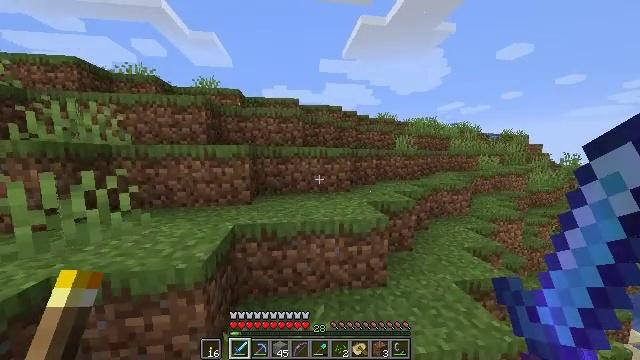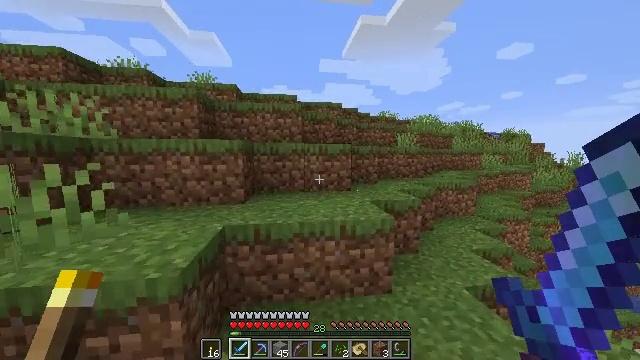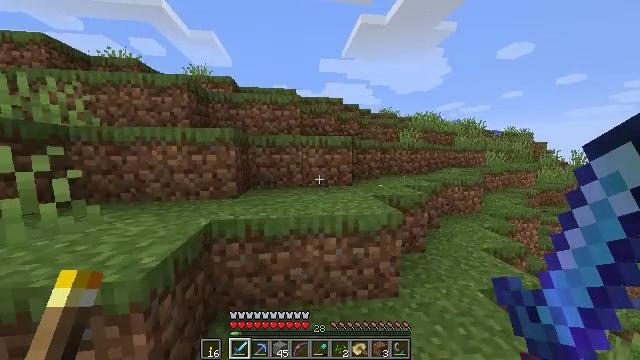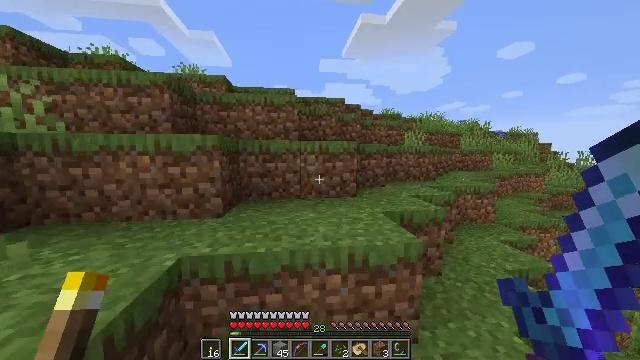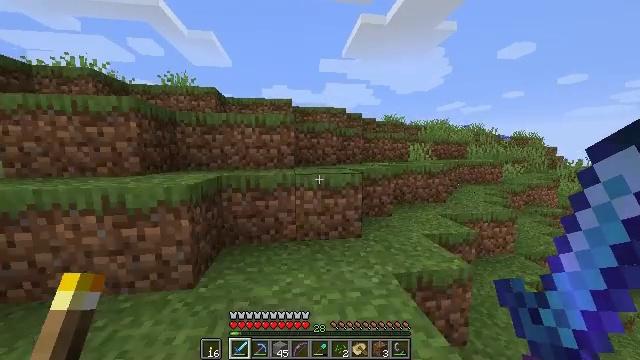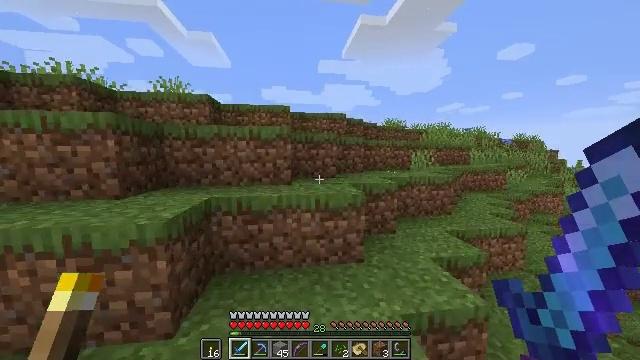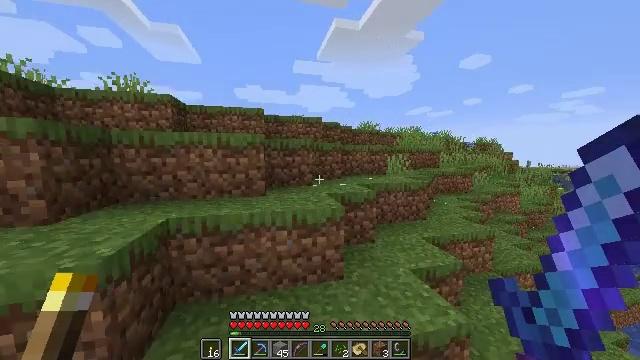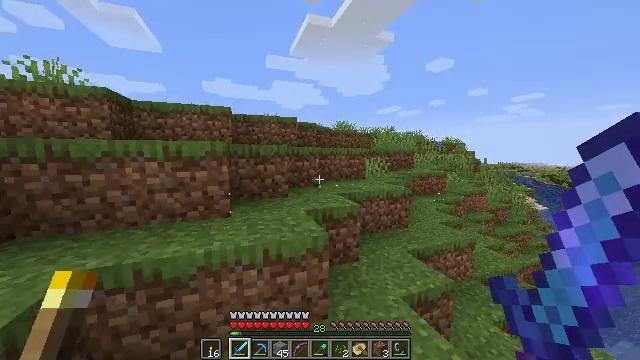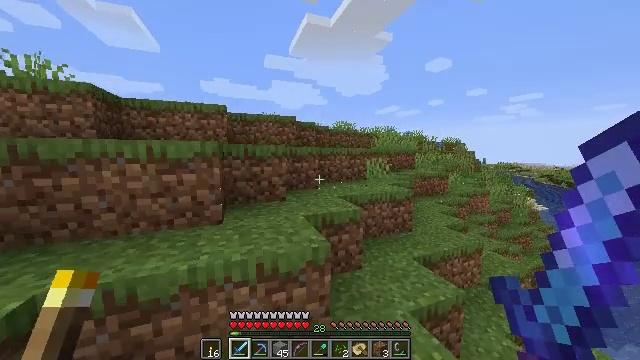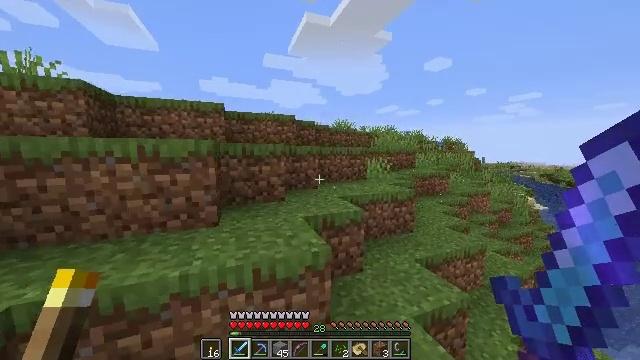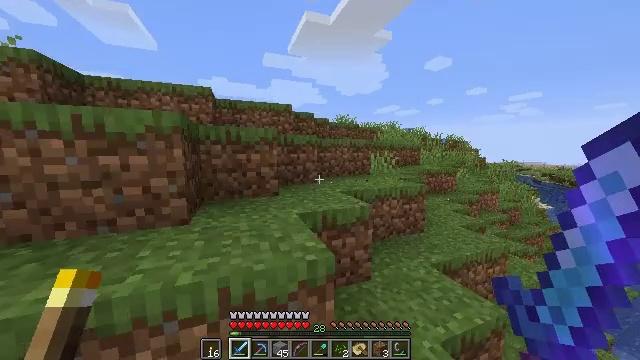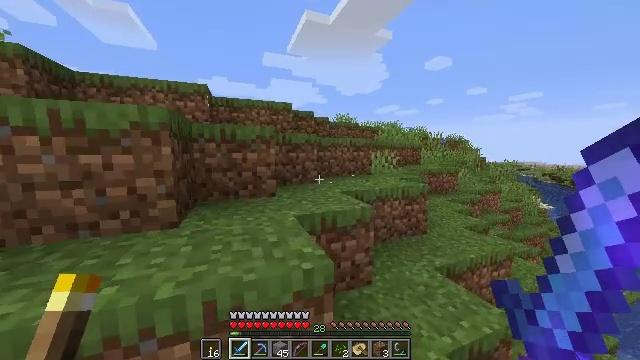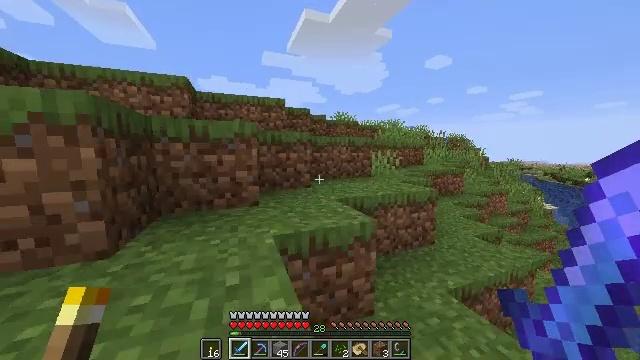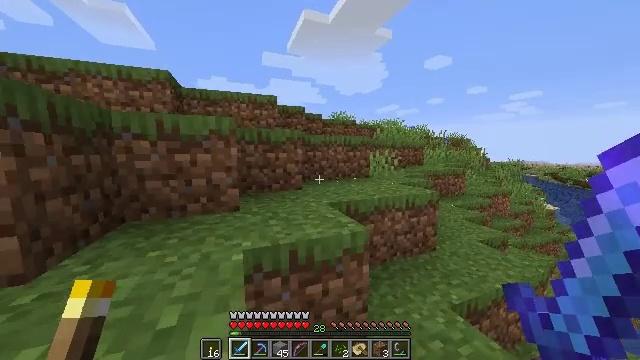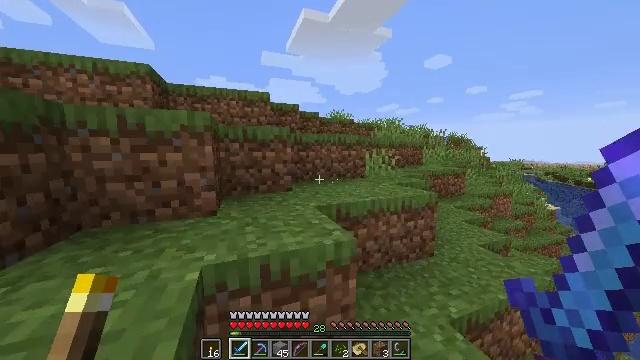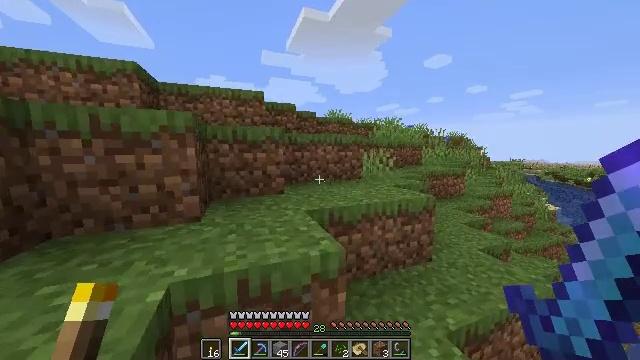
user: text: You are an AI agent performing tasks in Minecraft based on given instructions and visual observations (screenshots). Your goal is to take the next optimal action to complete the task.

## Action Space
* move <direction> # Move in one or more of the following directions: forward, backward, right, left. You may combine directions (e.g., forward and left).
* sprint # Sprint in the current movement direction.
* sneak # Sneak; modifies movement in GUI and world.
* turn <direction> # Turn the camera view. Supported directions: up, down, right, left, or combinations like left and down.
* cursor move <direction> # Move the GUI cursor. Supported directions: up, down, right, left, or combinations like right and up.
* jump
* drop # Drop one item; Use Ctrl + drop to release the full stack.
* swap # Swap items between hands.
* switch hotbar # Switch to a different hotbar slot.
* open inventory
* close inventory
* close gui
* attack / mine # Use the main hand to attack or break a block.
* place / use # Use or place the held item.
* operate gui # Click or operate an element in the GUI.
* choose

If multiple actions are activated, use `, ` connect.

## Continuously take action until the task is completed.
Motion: motion action
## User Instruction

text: Mine sand by the water.
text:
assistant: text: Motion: move forward, sprint
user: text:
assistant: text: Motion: move forward, sprint
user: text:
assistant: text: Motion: move forward, sprint, jump
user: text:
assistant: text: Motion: move forward, sprint, jump
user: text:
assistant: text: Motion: move forward, sprint, jump
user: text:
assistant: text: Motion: move forward, sprint, turn right, jump
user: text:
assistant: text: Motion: move forward and move right, sprint, turn right, jump
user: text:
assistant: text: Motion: move forward and move right, sprint, jump
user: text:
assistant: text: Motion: move forward and move right, sprint, jump
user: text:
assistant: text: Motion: move forward and move right, sprint, jump
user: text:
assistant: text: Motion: move forward and move right, sprint, jump
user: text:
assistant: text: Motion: move forward and move right, sprint
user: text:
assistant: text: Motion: move forward and move right, sprint
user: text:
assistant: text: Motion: move forward and move right, sprint
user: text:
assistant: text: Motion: move forward and move right, sprint
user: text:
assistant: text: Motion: move forward and move right, sprint
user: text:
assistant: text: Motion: move forward and move right, sprint
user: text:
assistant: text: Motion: move forward and move right, sprint, turn left
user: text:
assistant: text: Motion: move forward and move right, sprint
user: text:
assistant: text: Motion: move forward, sprint
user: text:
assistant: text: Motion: move forward, sprint, turn left, jump
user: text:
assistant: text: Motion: move forward, sprint, jump
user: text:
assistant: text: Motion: move forward, sprint, jump
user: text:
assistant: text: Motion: move forward, sprint, jump
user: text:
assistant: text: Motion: move forward, sprint, turn left, jump
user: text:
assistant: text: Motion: move forward, sprint
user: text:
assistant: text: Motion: move forward, sprint
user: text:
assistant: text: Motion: move forward, sprint
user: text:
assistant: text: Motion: move forward, sprint, jump
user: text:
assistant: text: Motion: move forward, sprint, jump